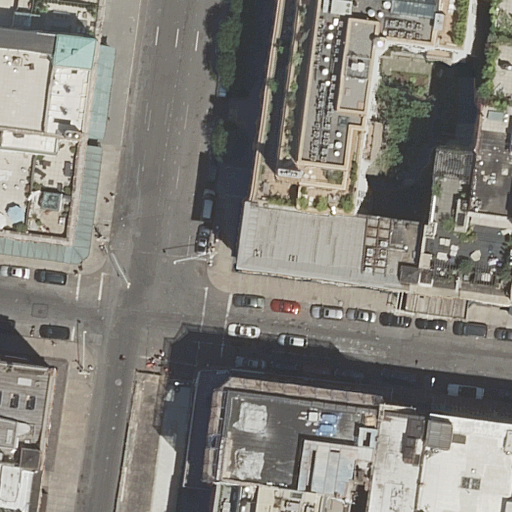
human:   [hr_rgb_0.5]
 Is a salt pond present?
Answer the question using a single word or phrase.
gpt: no

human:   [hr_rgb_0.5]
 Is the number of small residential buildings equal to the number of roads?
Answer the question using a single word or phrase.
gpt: no

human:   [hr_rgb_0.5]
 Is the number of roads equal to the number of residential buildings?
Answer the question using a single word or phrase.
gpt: no

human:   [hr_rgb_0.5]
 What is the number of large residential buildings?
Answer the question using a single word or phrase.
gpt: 4

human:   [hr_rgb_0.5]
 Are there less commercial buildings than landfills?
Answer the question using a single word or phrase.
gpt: no

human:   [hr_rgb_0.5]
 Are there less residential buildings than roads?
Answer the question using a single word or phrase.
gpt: no

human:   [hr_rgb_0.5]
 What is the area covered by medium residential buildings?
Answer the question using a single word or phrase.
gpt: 2284m2

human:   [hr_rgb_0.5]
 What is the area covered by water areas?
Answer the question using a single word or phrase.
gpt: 0m2

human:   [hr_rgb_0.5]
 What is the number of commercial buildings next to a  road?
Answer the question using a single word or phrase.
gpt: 0

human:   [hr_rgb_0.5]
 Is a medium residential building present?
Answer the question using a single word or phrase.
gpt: yes

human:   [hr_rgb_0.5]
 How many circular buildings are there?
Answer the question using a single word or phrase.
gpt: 0

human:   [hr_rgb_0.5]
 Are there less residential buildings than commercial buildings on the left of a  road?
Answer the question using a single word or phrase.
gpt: no

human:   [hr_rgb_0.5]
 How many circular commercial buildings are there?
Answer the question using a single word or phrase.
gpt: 0

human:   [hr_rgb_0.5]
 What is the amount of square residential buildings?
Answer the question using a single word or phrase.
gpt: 0

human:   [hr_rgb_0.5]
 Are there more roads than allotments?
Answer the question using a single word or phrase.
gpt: yes

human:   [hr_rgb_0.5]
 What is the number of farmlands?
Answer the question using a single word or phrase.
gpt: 0

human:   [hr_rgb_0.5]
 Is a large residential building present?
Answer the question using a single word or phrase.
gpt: yes

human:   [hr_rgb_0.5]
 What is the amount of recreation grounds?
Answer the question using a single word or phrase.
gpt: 0

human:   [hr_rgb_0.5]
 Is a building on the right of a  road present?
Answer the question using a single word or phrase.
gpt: yes

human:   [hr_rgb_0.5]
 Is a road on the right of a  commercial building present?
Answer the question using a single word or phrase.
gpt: no

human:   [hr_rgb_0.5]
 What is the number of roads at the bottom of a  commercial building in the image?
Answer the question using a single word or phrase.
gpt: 0

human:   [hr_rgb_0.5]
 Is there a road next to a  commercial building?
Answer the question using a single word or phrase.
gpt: no

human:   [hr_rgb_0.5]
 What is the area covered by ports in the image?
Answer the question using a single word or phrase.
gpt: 0m2

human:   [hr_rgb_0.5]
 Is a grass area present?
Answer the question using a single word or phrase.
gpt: no

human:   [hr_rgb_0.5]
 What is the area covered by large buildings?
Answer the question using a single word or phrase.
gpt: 3501m2

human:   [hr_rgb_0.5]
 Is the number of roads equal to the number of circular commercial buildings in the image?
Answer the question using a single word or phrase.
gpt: no

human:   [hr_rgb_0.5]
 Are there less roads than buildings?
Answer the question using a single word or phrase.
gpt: yes

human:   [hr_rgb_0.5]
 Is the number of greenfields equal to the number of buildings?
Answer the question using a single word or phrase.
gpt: no

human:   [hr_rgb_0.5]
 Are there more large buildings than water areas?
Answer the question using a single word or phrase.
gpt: yes

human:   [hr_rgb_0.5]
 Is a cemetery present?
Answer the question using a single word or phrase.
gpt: no

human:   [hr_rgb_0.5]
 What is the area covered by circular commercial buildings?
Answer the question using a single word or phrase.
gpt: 0m2

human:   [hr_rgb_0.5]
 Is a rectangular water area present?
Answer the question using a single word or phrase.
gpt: no

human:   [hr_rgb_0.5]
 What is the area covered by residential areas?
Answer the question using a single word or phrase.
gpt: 0m2

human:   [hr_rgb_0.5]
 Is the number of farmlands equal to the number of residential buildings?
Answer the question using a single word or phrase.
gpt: no

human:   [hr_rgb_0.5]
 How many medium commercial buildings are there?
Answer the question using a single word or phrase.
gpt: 0

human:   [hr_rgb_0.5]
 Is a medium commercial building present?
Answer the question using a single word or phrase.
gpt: no